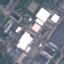
Land use / land cover: Industrial